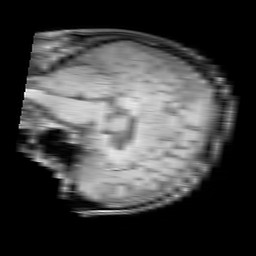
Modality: T1w
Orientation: sagittal
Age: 65
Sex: male
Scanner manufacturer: philips
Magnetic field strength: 3 T
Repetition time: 0.2906 s
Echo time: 0.002303 s